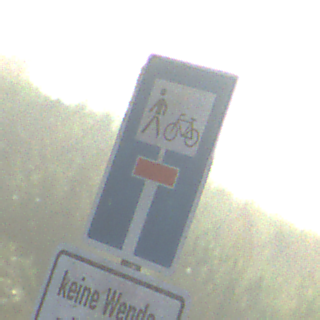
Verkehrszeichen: SackgasseRadverkehrFussgaengerDurchlaessig
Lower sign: HinweisGeaenderteVorfahrtVerkehrsfuehrungVerkehrsregelung3
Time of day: SunriseSunset
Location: Outdoor (Suburban)
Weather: PartlyCloudy
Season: NotSpecified
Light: Natural